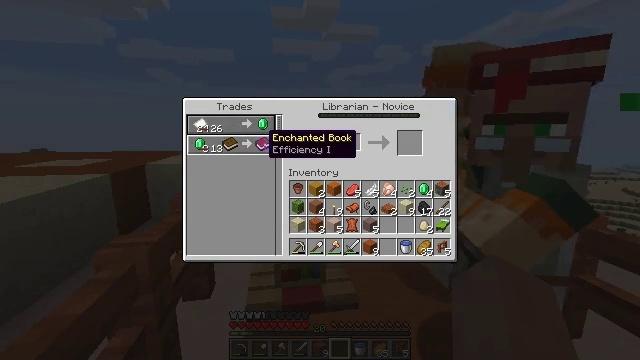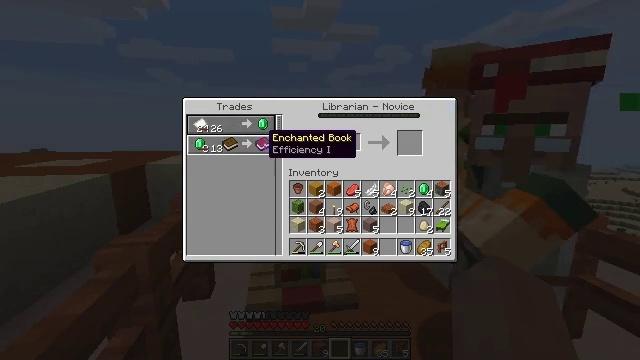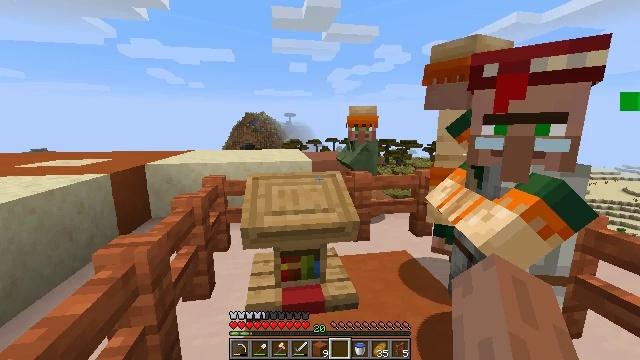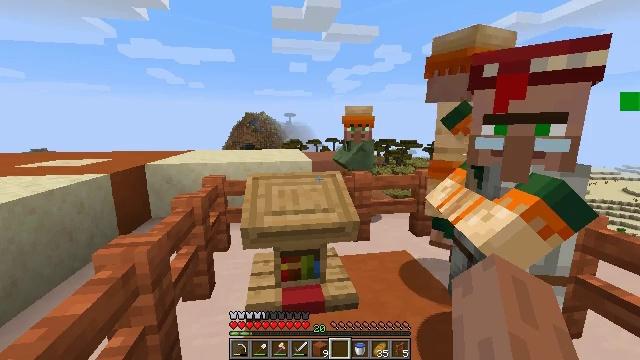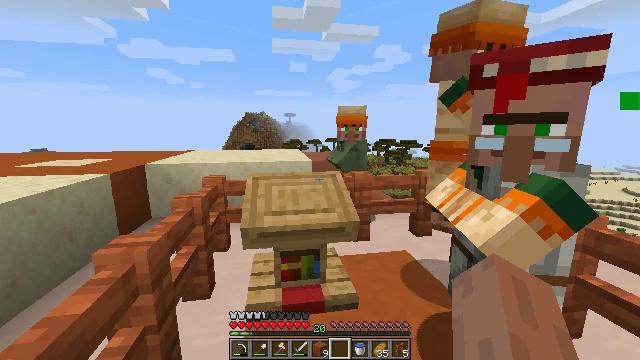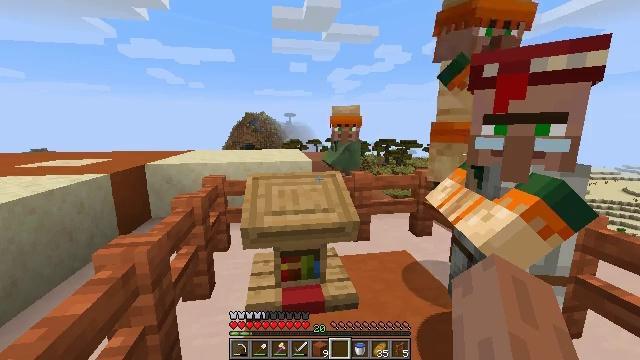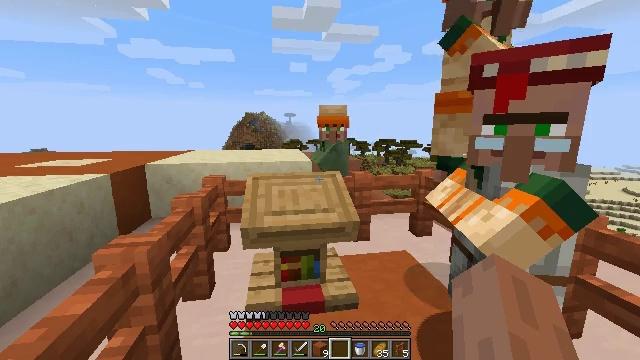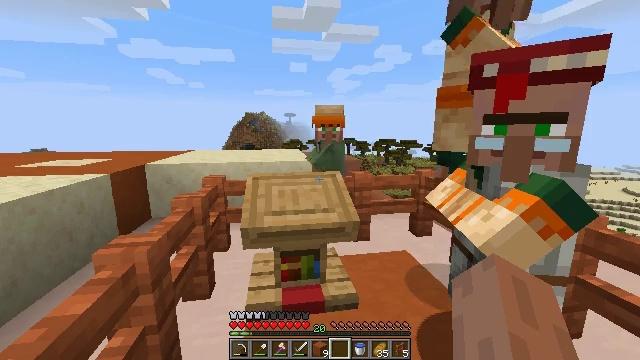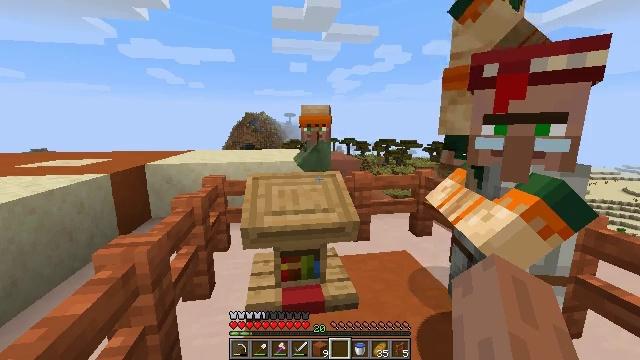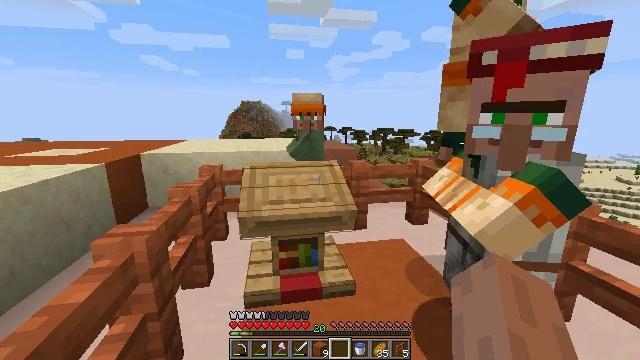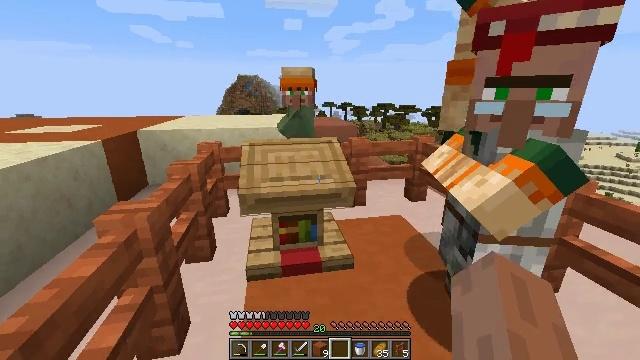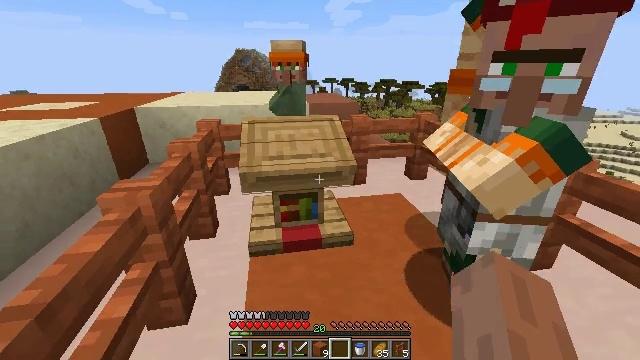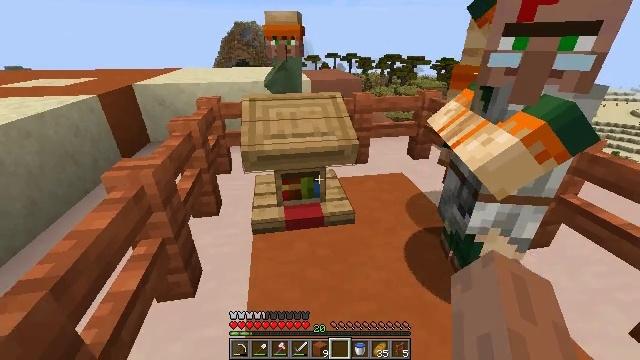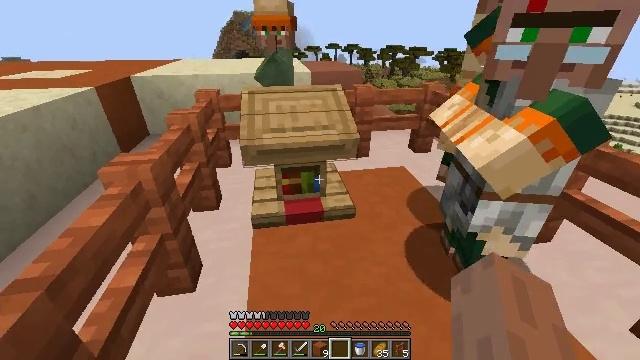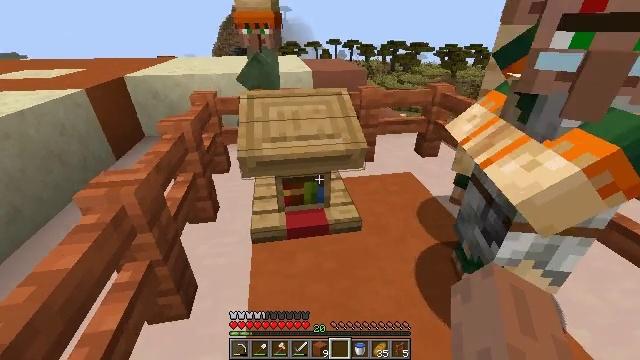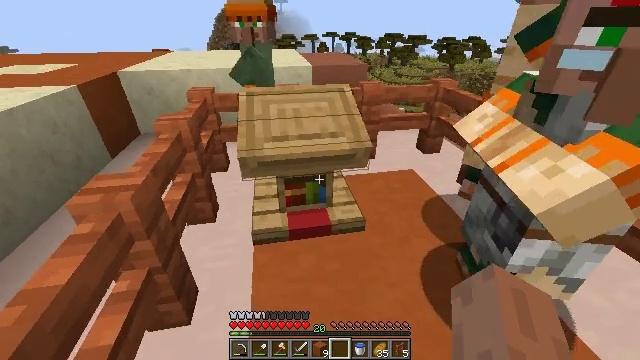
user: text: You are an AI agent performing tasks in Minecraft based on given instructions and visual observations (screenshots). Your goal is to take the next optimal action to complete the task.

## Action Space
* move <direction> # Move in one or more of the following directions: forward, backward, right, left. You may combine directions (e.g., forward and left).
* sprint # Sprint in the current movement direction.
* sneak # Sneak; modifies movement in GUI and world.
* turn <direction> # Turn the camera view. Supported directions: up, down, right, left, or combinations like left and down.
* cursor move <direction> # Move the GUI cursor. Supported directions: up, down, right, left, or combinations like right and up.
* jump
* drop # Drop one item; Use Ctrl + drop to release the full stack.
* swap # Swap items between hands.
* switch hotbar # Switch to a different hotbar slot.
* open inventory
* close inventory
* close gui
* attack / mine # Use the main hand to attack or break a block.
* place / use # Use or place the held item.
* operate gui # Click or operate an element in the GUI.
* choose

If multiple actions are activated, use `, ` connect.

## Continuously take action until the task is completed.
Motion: motion action
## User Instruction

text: Destroy the lectern to reuse it.
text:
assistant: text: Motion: no_op
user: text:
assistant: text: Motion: no_op
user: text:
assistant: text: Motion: close gui
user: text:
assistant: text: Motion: no_op
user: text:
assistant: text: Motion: no_op
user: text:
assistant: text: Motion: no_op
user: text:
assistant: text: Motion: no_op
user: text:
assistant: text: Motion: no_op
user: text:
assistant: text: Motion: turn down
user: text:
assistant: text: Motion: turn down
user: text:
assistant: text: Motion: turn down
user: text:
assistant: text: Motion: turn down
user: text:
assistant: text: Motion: move forward, turn down
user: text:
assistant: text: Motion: move forward and move left
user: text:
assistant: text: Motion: move forward and move left, turn down
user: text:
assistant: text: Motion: move forward and move left, turn right and down
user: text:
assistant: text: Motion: move forward and move left, turn right and down
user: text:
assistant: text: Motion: turn right
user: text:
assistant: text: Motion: no_op
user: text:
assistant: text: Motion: no_op
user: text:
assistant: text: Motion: no_op
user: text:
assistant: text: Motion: switch to hotbar 3
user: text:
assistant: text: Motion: switch to hotbar 3
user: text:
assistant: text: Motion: turn right, switch to hotbar 3
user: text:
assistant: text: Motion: switch to hotbar 3
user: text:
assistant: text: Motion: attack / mine
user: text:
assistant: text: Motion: attack / mine
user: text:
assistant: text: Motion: attack / mine
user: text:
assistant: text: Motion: attack / mine
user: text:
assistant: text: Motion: attack / mine